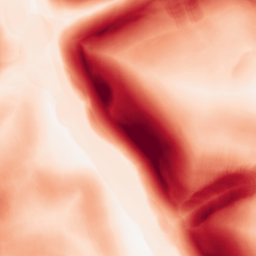
Category: morphological
Decomposition family: morphological_gradient
Decomposition parameters: size: 15
shape: disk
Upsampling method: sinc_hamming
Upsampling parameters: scale: 2
kernel_size: 8
Upsampling scale: 2